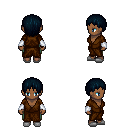
a pixel art fantasy rpg character, female body template, human, dark skin, brown robe, teal pants, raven plain hairstyle, white cloth bracers, white slippers, four views (front, back, left, right), 2x2 character sprite sheet, small pixel art, hard edges, no anti-aliasing